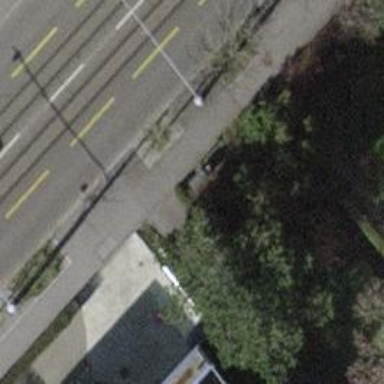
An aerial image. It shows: Unmarked crossing with traffic calming table.